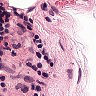
Metastatic tissue present: no